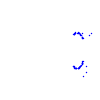
Particle: proton